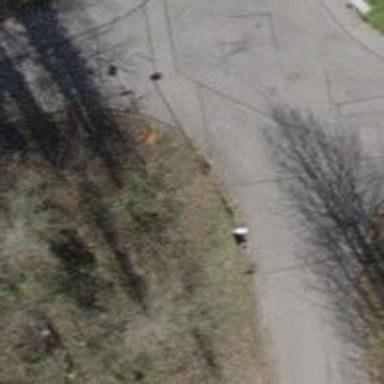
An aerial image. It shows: Pipeline marker.